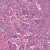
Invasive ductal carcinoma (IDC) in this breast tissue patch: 1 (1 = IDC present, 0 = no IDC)